Question: Alright thought I would throw this one out there for the crowd to think over.
Given a that expects two strings formated like a hex color ()
return a hex color that is the average of both of the colors passed.
'''
function averageColors(firstColor,secondColor)
{
...
return avgColor;
}
'''
average would be defined as
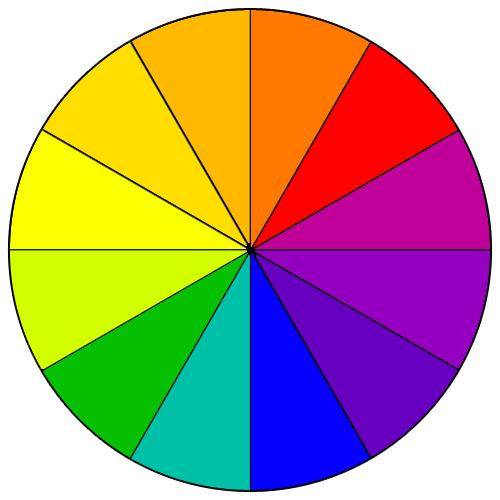
Answer: I hate sounding like the oh-so-broken jQuery record, but there a <URL>.